Question: I was trying to create a simple list view that has some padding for each row.
I did it in a really simple way, but I'm not sure if it is the right™️ way to do it.
This is what I got (code is below). As you can see when you tap a row, it is fully highlighted, and I want (if possible) to highlight only the view inside it (the one with the gray background, that is a TextView)

this is the code for the Activity layout:
'''
<?xml version="1.0" encoding="utf-8"?>
<LinearLayout xmlns:android="http://schemas.android.com/apk/res/android"
android:layout_width="match_parent"
android:layout_height="match_parent"
android:orientation="vertical" >
<ListView
android:id="@android:id/list"
android:layout_width="fill_parent"
android:layout_height="fill_parent"
android:divider="@null"
android:dividerHeight="0dp" />
<TextView
android:id="@android:id/empty"
android:layout_width="wrap_content"
android:layout_height="wrap_content"
android:text="@string/no_events" />
</LinearLayout>
'''
and this is the code of the list item layout:
'''
<?xml version="1.0" encoding="utf-8"?>
<FrameLayout xmlns:android="http://schemas.android.com/apk/res/android"
android:layout_width="fill_parent"
android:layout_height="match_parent"
android:padding="10dp">
<TextView
xmlns:android="http://schemas.android.com/apk/res/android"
android:id="@+id/text1"
android:layout_width="fill_parent"
android:layout_height="30dp"
android:background="#ccc"
android:text="placeholder" />
</FrameLayout>
'''
Thanks for any reply!
PS. I didn't upload the Activity, it is a simple ListActivity.
Resolved (thanks to Jorge Aguilar). The new code is this:
List item:
'''
<?xml version="1.0" encoding="utf-8"?>
<FrameLayout xmlns:android="http://schemas.android.com/apk/res/android"
android:layout_width="fill_parent"
android:layout_height="match_parent"
android:padding="10dp">
<TextView
xmlns:android="http://schemas.android.com/apk/res/android"
android:id="@+id/text1"
android:layout_width="fill_parent"
android:layout_height="30dp"
android:background="@drawable/event_focused"
android:text="placeholder" />
</FrameLayout>
'''
Event focused file (which is in the drawable directory):
'''
<?xml version="1.0" encoding="utf-8"?>
<selector xmlns:android="http://schemas.android.com/apk/res/android">
<item android:state_pressed="true"
android:drawable="@android:color/black" /> <!-- pressed -->
<item android:state_focused="true"
android:drawable="@android:color/darker_gray" /> <!-- focused -->
<item android:state_hovered="true"
android:drawable="@android:color/darker_gray" /> <!-- hovered -->
<item android:drawable="@android:color/darker_gray" /> <!-- default -->
</selector>
'''
I also added this:
'''
android:listSelector="@android:color/transparent"
'''
to my ListView :)
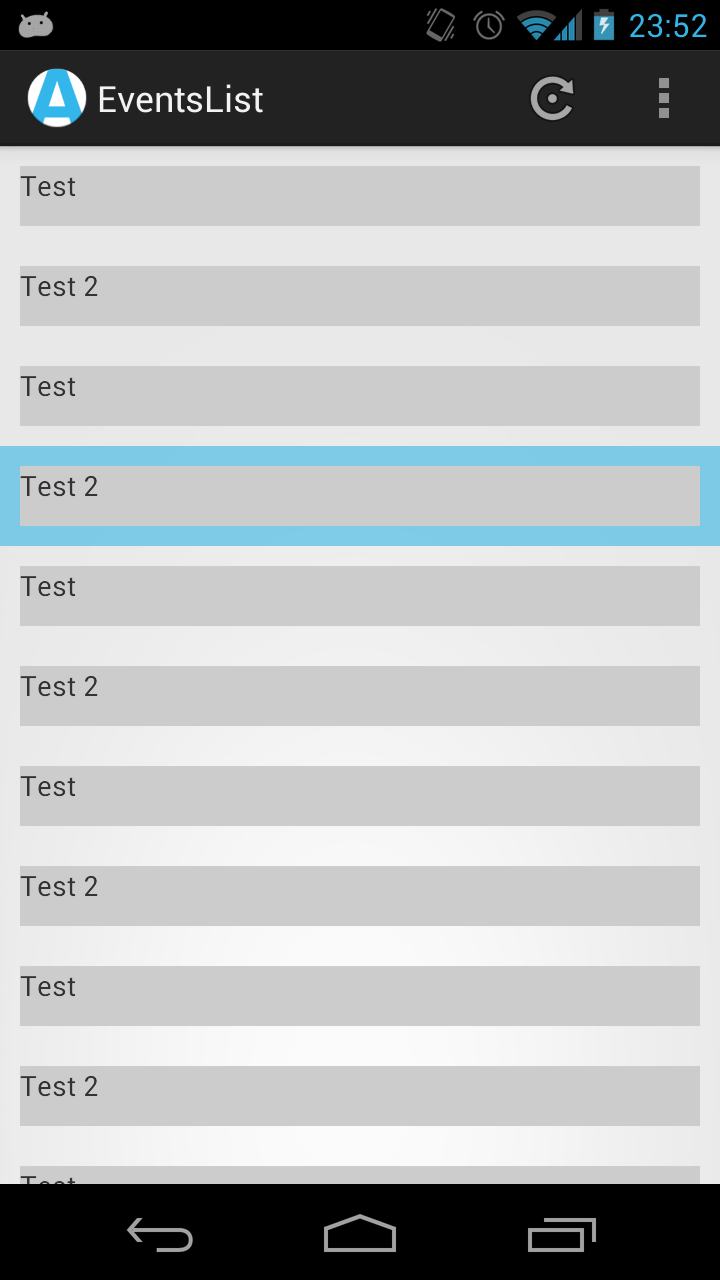
Answer: Well you can add on the onitemselected method some code to find the textview by id or something similar and then change the background color. or is something different what you want ?
If you need to change it from within the xml file, maybe this <URL> can help you achieve it. just skip to the last post and hopefully you will find your answer there.